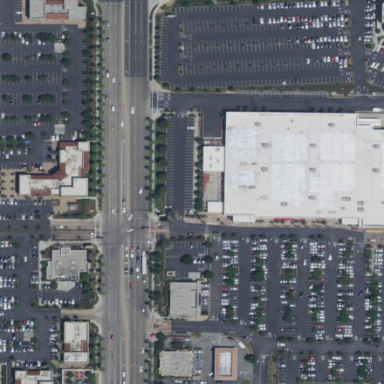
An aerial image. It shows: Department store building.